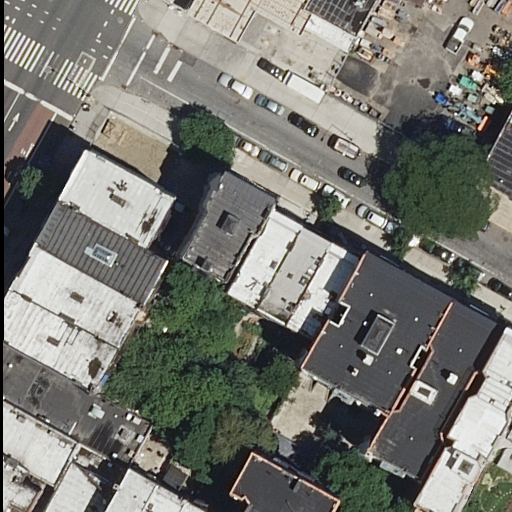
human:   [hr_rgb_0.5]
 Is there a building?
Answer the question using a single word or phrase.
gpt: yes

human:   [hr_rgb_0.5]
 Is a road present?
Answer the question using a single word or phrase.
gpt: yes

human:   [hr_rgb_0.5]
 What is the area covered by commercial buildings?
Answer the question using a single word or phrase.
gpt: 0m2

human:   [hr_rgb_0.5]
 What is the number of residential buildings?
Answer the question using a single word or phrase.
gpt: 26

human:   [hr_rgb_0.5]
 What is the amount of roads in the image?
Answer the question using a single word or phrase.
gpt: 3

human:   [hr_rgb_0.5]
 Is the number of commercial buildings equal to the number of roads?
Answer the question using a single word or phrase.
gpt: no

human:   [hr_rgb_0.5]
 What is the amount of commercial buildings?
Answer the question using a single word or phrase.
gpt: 0

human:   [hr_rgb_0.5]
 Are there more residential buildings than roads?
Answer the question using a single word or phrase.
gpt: yes

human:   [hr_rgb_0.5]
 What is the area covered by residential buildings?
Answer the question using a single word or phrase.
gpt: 4034m2

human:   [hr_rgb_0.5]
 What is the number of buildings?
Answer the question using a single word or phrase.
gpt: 26

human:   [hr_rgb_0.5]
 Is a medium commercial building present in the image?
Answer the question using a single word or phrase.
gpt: no

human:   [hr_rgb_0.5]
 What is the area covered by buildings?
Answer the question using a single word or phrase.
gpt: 4034m2

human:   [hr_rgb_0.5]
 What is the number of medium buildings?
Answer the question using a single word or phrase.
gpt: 18

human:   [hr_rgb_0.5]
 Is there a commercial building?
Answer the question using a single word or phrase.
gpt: no

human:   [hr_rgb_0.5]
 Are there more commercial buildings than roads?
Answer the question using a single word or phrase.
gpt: no

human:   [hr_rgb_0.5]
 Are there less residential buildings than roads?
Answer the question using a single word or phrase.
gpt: no

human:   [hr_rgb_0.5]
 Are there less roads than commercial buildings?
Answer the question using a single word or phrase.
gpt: no

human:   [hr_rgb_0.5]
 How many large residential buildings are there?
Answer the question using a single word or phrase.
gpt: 0

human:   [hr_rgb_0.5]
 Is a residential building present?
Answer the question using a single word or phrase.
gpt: yes

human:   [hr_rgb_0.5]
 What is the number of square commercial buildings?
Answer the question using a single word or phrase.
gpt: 0

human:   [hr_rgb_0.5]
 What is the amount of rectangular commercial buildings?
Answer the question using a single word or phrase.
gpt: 0

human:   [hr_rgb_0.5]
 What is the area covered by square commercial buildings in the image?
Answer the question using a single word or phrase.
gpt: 0m2

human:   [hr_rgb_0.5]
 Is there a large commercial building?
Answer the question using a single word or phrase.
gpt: no

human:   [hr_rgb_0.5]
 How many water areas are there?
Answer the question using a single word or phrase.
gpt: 0

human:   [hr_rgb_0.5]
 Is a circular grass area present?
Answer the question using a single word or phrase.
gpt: no

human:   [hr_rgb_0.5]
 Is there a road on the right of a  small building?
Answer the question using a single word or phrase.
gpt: yes

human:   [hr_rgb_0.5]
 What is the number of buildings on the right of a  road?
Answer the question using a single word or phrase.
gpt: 21

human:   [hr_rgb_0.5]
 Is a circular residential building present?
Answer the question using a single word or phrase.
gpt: no

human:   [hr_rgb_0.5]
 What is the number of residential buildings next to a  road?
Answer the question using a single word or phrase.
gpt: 26

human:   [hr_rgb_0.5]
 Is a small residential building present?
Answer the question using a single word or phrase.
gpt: yes

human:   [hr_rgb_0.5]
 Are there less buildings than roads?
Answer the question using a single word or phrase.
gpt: no

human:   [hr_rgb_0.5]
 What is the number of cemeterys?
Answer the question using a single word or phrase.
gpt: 0

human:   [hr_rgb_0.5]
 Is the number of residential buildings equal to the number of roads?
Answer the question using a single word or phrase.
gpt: no

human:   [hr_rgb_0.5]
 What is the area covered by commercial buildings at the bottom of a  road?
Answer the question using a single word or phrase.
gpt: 0m2

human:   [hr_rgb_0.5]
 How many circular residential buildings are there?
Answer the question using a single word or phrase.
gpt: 0

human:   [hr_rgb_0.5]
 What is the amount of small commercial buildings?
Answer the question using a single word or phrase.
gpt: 0

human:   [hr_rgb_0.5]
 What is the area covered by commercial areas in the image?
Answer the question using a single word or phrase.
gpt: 0m2

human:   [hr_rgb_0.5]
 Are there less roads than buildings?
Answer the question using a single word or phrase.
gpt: yes

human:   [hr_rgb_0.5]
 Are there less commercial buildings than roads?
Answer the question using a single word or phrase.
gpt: yes

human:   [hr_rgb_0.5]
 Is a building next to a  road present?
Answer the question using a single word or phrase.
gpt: yes

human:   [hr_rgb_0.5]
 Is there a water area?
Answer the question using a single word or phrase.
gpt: no

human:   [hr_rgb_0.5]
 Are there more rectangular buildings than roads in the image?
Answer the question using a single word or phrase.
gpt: yes

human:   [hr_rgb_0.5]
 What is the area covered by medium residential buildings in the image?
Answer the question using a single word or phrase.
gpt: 3725m2

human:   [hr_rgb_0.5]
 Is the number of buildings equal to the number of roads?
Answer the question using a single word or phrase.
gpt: no

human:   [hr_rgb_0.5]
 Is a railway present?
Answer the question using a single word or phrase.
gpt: no

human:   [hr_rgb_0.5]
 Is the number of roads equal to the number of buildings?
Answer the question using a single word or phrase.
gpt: no

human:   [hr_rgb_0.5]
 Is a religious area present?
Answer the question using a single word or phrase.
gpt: no

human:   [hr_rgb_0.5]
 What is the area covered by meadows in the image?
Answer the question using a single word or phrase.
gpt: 0m2

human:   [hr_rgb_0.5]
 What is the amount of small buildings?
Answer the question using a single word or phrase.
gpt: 8

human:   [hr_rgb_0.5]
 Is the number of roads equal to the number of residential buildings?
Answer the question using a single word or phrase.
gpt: no

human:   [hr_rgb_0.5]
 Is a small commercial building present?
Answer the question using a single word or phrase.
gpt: no

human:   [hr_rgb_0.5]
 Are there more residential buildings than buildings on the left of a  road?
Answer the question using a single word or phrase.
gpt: yes

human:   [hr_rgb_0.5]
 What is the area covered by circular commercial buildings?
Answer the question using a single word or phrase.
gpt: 0m2

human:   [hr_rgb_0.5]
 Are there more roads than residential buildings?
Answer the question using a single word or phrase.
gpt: no

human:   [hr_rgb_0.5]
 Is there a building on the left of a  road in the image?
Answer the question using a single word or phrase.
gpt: yes

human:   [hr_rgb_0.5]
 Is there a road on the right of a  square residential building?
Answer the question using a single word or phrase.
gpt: no

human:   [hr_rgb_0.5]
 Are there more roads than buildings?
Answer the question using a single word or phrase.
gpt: no

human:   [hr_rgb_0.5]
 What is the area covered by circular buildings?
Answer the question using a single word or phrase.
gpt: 0m2

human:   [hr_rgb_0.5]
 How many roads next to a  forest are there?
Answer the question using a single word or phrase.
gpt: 0

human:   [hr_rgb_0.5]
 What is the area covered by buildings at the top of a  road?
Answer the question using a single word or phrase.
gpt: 108m2

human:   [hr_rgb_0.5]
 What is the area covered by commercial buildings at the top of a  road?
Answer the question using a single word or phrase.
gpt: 0m2

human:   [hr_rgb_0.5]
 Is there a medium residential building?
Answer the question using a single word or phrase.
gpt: yes

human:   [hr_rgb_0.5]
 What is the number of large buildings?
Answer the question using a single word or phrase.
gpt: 0

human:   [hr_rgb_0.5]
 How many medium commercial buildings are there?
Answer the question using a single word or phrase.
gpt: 0